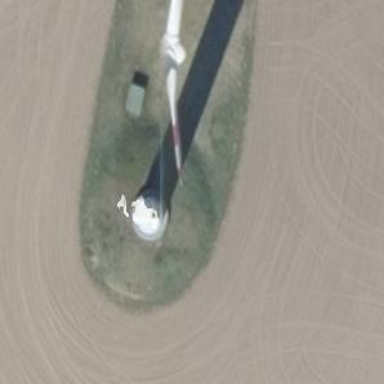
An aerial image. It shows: Wind generator powered by horizontal axis wind turbine.